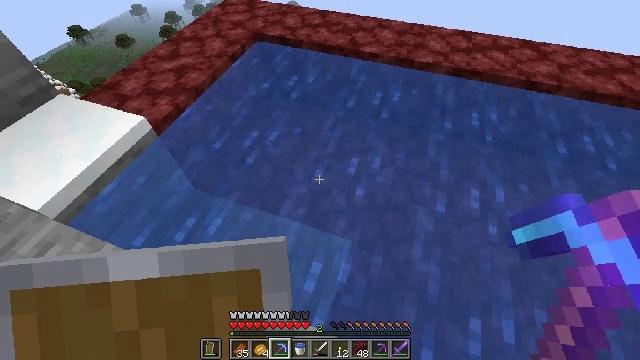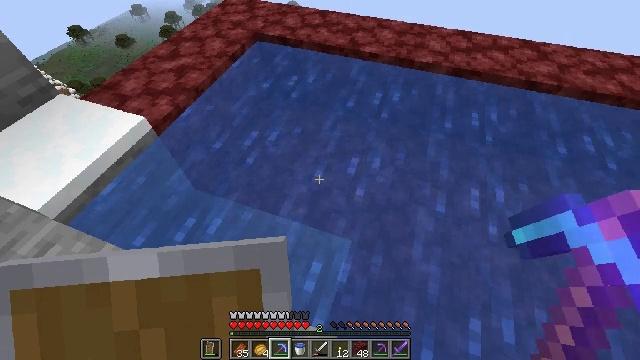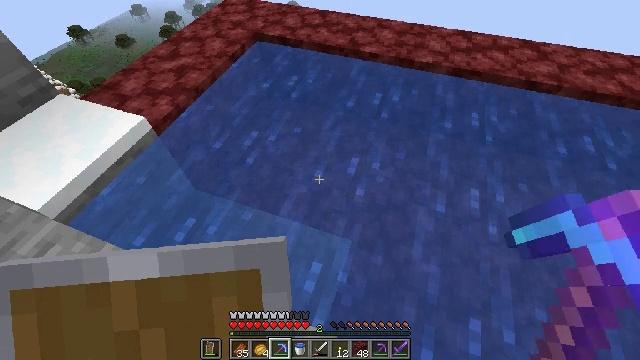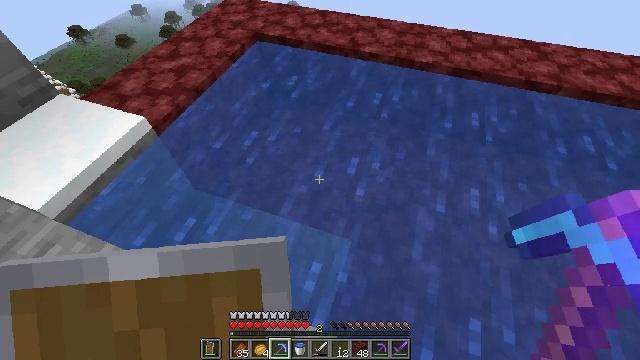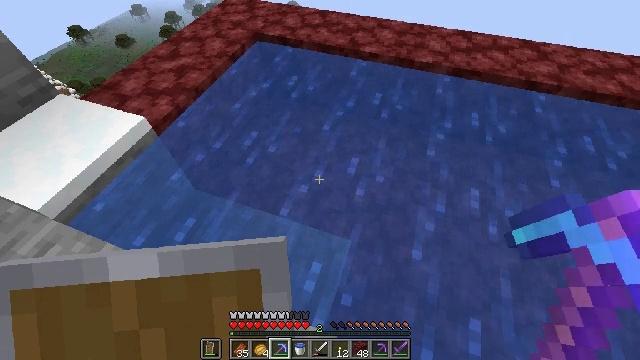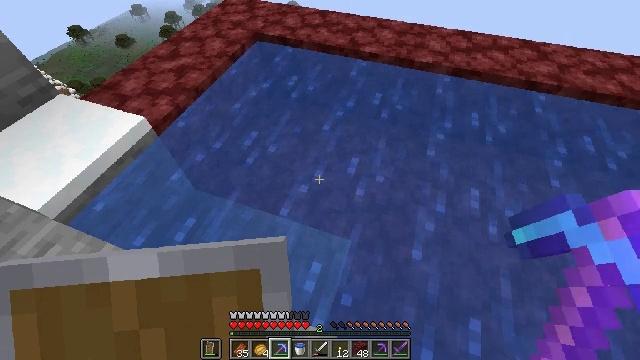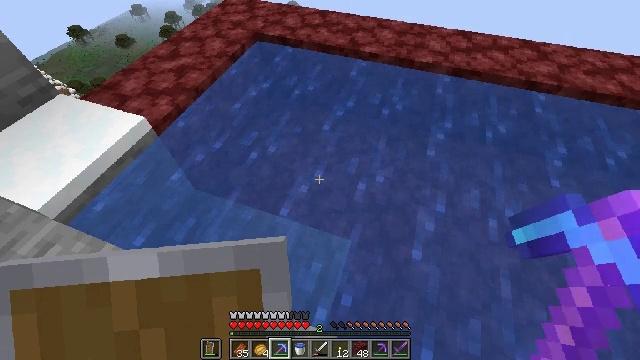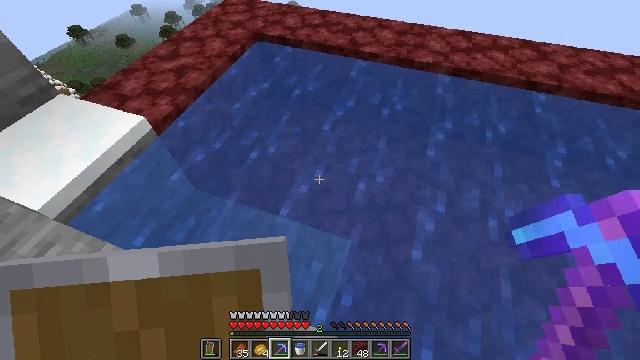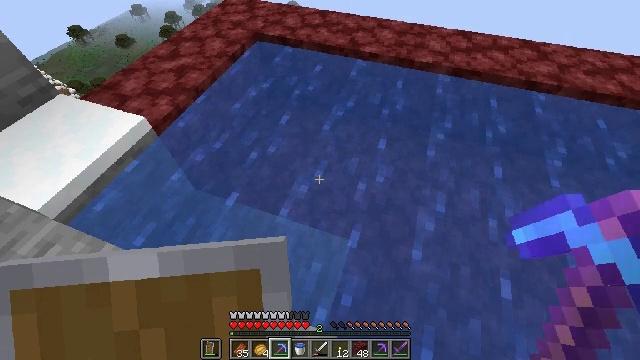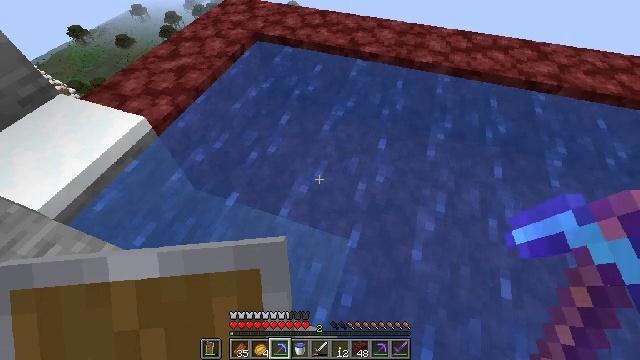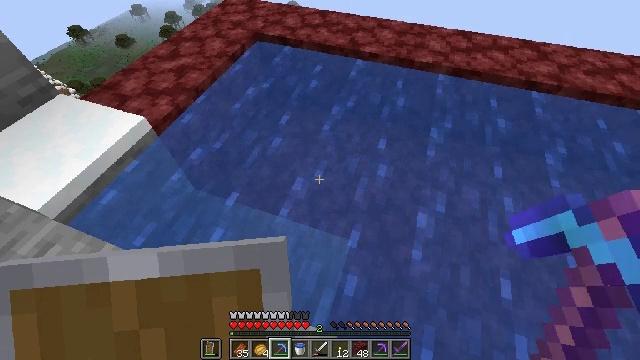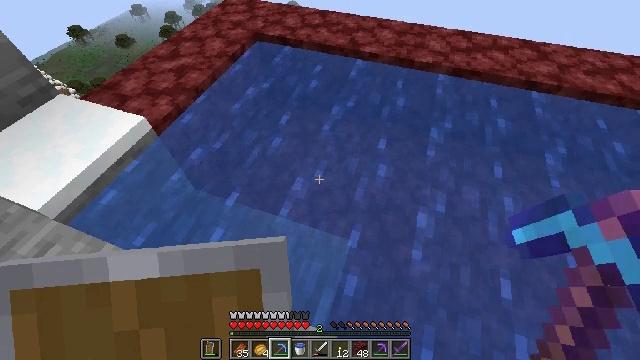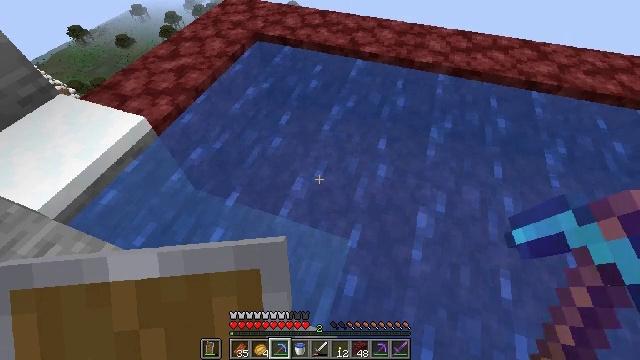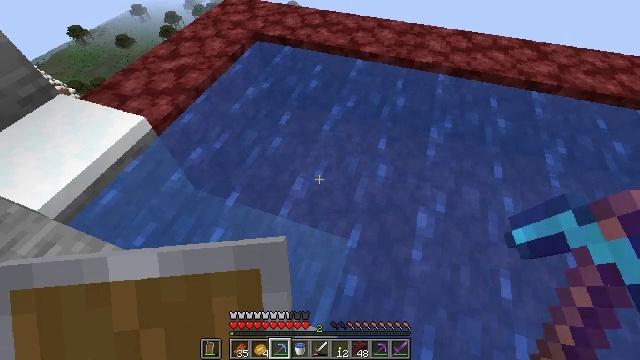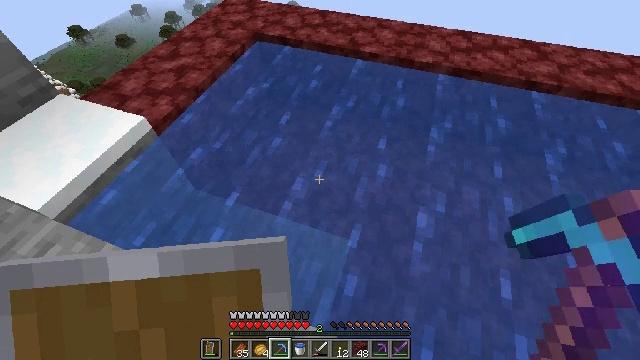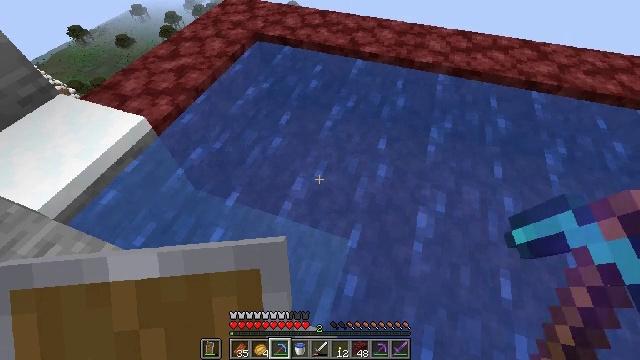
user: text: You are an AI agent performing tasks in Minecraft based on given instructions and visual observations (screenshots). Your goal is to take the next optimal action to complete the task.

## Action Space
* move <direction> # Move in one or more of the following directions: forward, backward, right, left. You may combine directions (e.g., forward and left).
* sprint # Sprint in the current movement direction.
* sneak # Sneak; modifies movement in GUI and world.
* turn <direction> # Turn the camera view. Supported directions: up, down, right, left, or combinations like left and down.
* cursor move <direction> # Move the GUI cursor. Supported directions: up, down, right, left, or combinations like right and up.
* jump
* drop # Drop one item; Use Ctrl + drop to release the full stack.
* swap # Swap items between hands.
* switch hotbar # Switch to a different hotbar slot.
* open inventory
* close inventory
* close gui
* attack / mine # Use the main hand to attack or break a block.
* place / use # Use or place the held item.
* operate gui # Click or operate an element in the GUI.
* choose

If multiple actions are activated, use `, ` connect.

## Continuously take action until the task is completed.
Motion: motion action
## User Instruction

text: Harvest the ice from frozen areas.
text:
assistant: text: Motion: no_op
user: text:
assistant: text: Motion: no_op
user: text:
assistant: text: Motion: no_op
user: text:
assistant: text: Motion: no_op
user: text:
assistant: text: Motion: no_op
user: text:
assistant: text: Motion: no_op
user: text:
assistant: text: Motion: no_op
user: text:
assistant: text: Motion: no_op
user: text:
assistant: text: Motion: no_op
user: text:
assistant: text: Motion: no_op
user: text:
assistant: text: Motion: no_op
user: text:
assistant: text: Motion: no_op
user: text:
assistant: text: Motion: no_op
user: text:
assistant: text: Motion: no_op
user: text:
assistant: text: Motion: no_op
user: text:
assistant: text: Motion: no_op
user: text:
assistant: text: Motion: no_op
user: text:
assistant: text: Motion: no_op
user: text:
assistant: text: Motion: no_op
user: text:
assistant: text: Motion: no_op
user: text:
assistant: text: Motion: no_op
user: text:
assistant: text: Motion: no_op
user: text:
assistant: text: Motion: no_op
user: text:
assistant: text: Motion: no_op
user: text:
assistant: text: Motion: no_op
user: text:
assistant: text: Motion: no_op
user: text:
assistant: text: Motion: no_op
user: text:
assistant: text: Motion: no_op
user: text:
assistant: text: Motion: no_op
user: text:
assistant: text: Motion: no_op